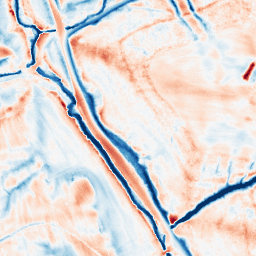
Category: edge_preserving
Decomposition family: guided
Decomposition parameters: radius: 8
eps: 0.001
Upsampling method: regularized
Upsampling parameters: scale: 2
lambda_reg: 0.001
Upsampling scale: 2